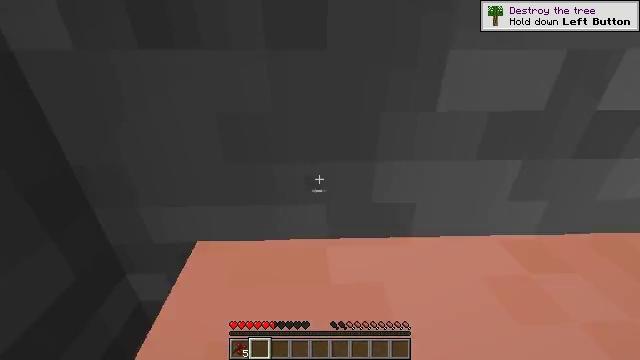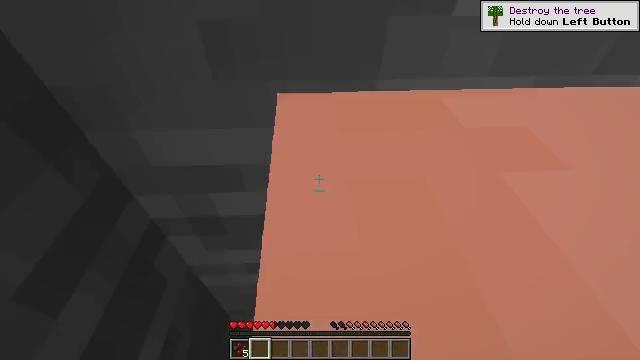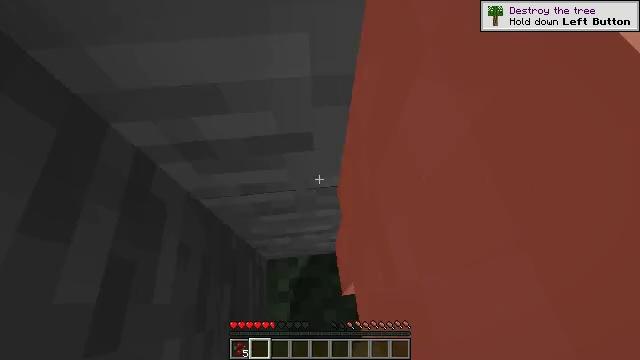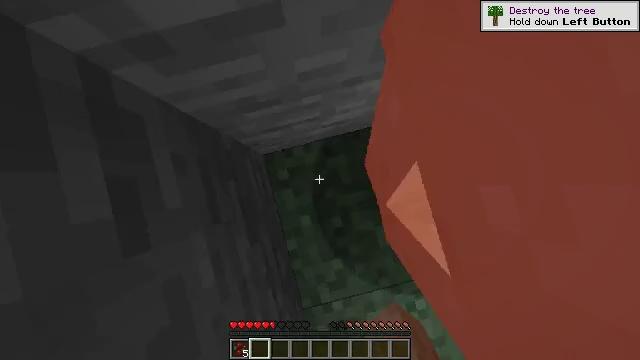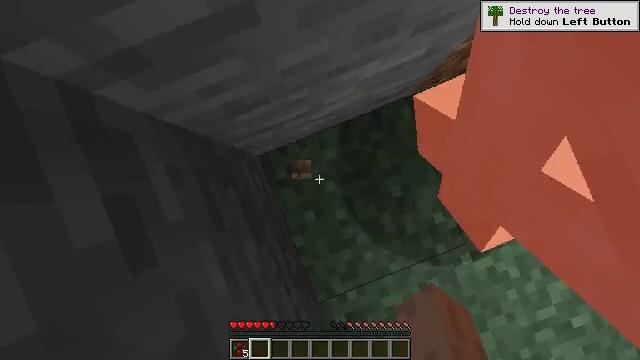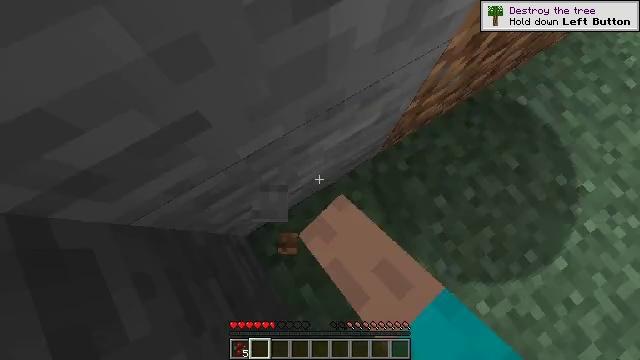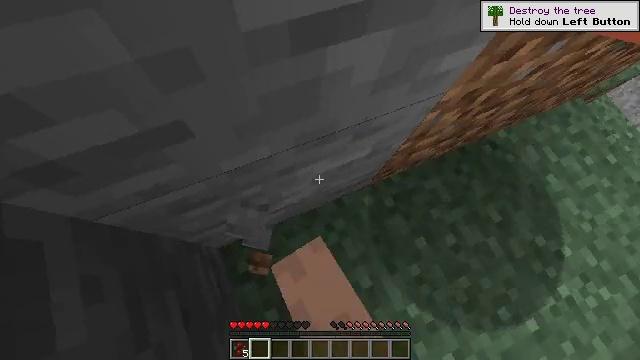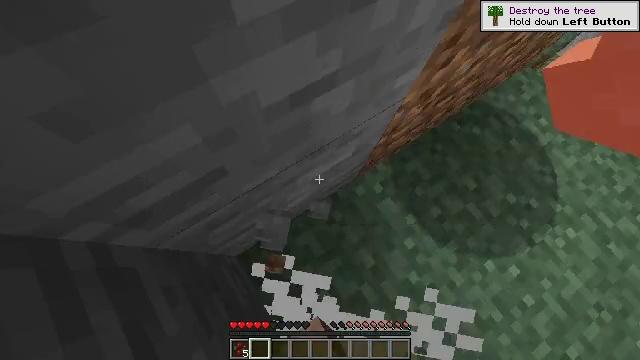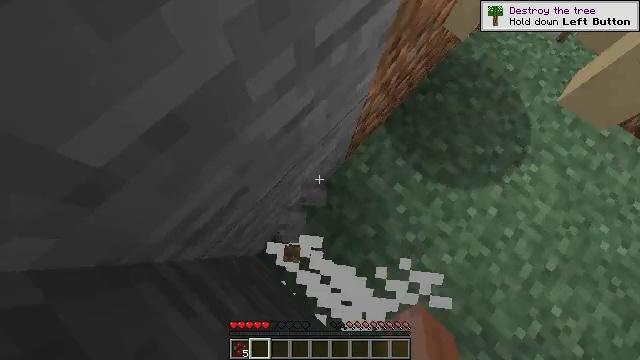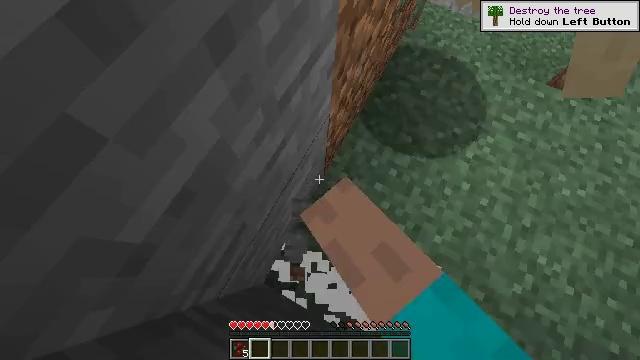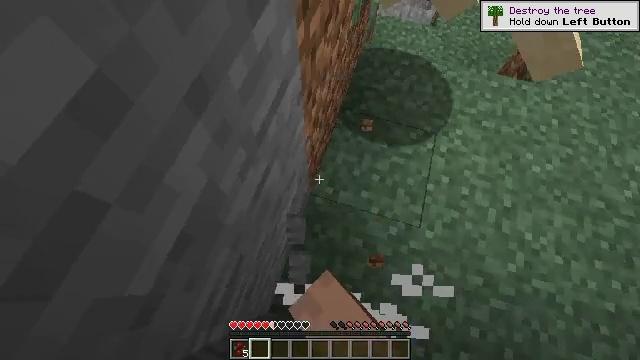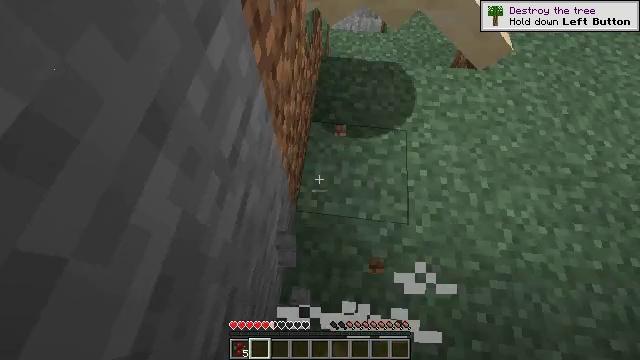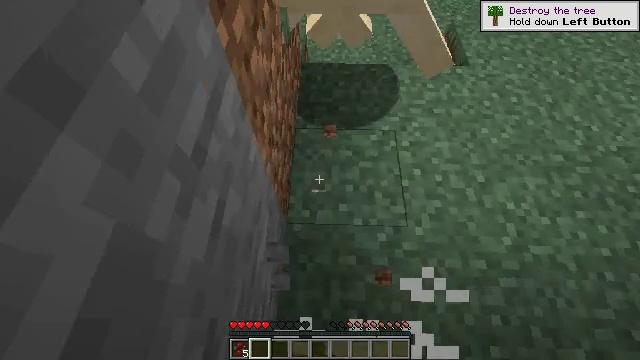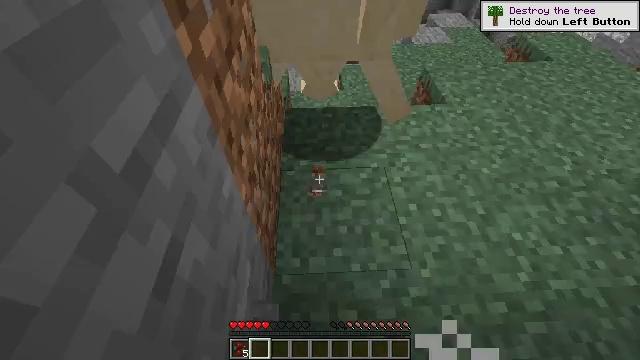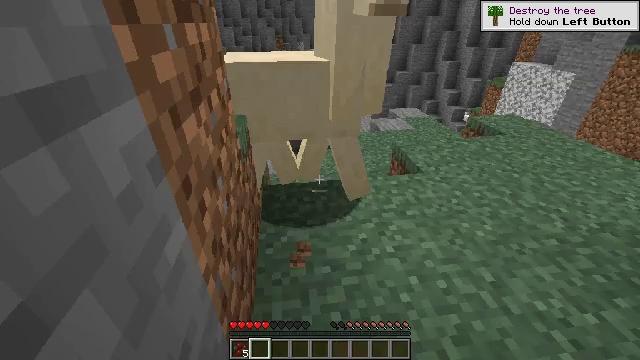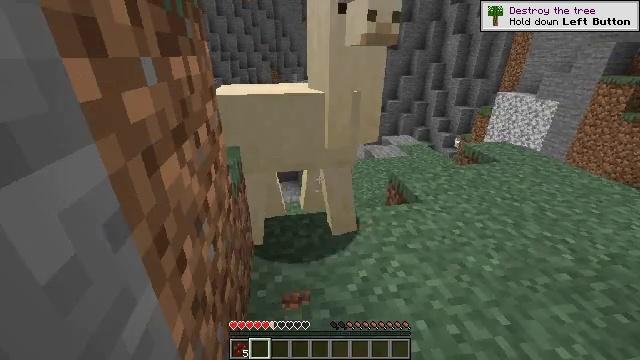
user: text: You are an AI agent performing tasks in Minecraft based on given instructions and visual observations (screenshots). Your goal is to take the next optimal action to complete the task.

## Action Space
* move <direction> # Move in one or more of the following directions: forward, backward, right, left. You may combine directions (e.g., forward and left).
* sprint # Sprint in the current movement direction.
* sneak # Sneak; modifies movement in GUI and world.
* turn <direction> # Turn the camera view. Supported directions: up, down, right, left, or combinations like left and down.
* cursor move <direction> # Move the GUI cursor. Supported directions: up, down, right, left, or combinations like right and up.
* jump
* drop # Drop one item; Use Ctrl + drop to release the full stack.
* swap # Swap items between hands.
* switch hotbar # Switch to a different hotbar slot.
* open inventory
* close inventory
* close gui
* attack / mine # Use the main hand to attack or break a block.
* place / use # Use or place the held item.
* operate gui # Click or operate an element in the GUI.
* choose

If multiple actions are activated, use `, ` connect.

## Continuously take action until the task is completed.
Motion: motion action
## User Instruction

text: Combat the llama.
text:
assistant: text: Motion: move forward, turn down, attack / mine
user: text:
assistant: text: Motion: move forward, turn right and down
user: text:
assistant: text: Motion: move forward, turn right and down
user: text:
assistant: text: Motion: move forward, turn right and down, attack / mine
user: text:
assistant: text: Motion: move forward, turn right and up, attack / mine
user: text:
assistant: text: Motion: move forward, turn right and up, attack / mine
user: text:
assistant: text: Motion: move forward, turn right, attack / mine
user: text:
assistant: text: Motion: move forward, turn right and down, attack / mine
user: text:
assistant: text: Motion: move forward, turn right and up, attack / mine
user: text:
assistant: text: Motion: move forward, turn right and up, attack / mine
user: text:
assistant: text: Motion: move forward, turn right and up
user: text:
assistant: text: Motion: move forward, turn right and up
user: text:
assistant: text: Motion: move forward, turn right and up, attack / mine
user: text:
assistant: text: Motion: move forward, turn right and up, attack / mine
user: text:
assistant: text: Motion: move forward, turn right and up, attack / mine
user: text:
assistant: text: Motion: move forward
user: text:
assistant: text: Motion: move forward, turn right and up
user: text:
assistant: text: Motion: move forward, turn right and up
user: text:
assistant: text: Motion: move forward, turn right and up
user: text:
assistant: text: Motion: move forward
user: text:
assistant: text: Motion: move forward, turn down, attack / mine
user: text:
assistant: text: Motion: move forward, attack / mine
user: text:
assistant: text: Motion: move forward, turn left and down, attack / mine
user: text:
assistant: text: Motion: move forward, turn left and down, attack / mine
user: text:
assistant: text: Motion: move forward, turn left and down, attack / mine
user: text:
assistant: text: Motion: move forward, turn left and down, attack / mine
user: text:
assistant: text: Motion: move forward, turn left and down, attack / mine
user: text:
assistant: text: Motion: move forward, turn left and down, attack / mine
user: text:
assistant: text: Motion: move forward, turn left and down
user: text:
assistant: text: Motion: move forward, attack / mine